Field crop: maize
Growth stage: 2
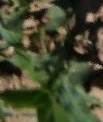
Species: maize